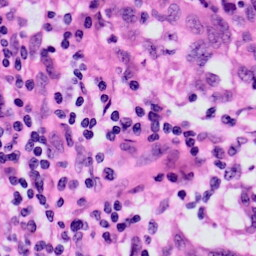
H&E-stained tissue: Skin